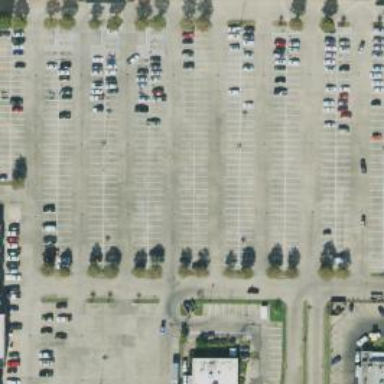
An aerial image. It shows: Parking space.